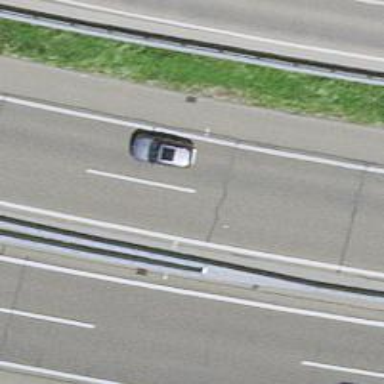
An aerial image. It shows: View of motorway.